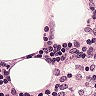
Metastatic tissue present: no